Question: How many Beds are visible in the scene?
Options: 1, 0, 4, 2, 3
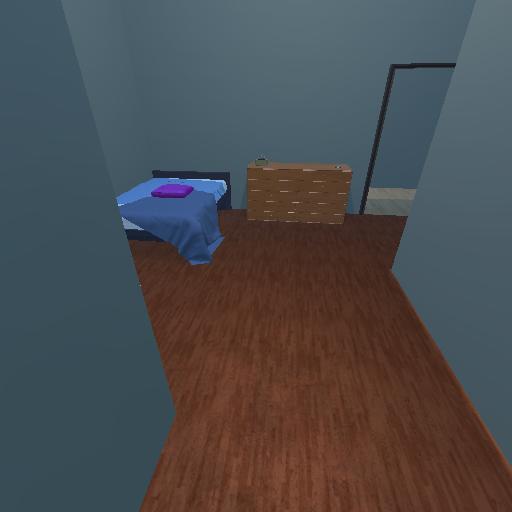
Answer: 1